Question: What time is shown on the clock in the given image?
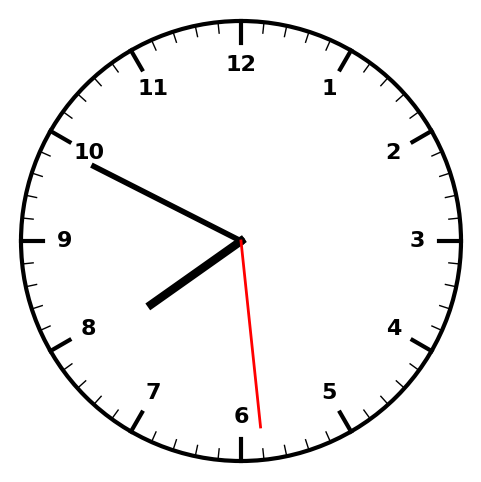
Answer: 07:49:29